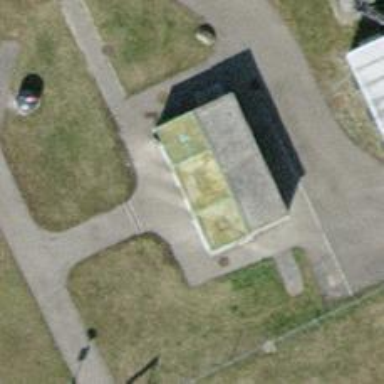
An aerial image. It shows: Toilets.